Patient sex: M
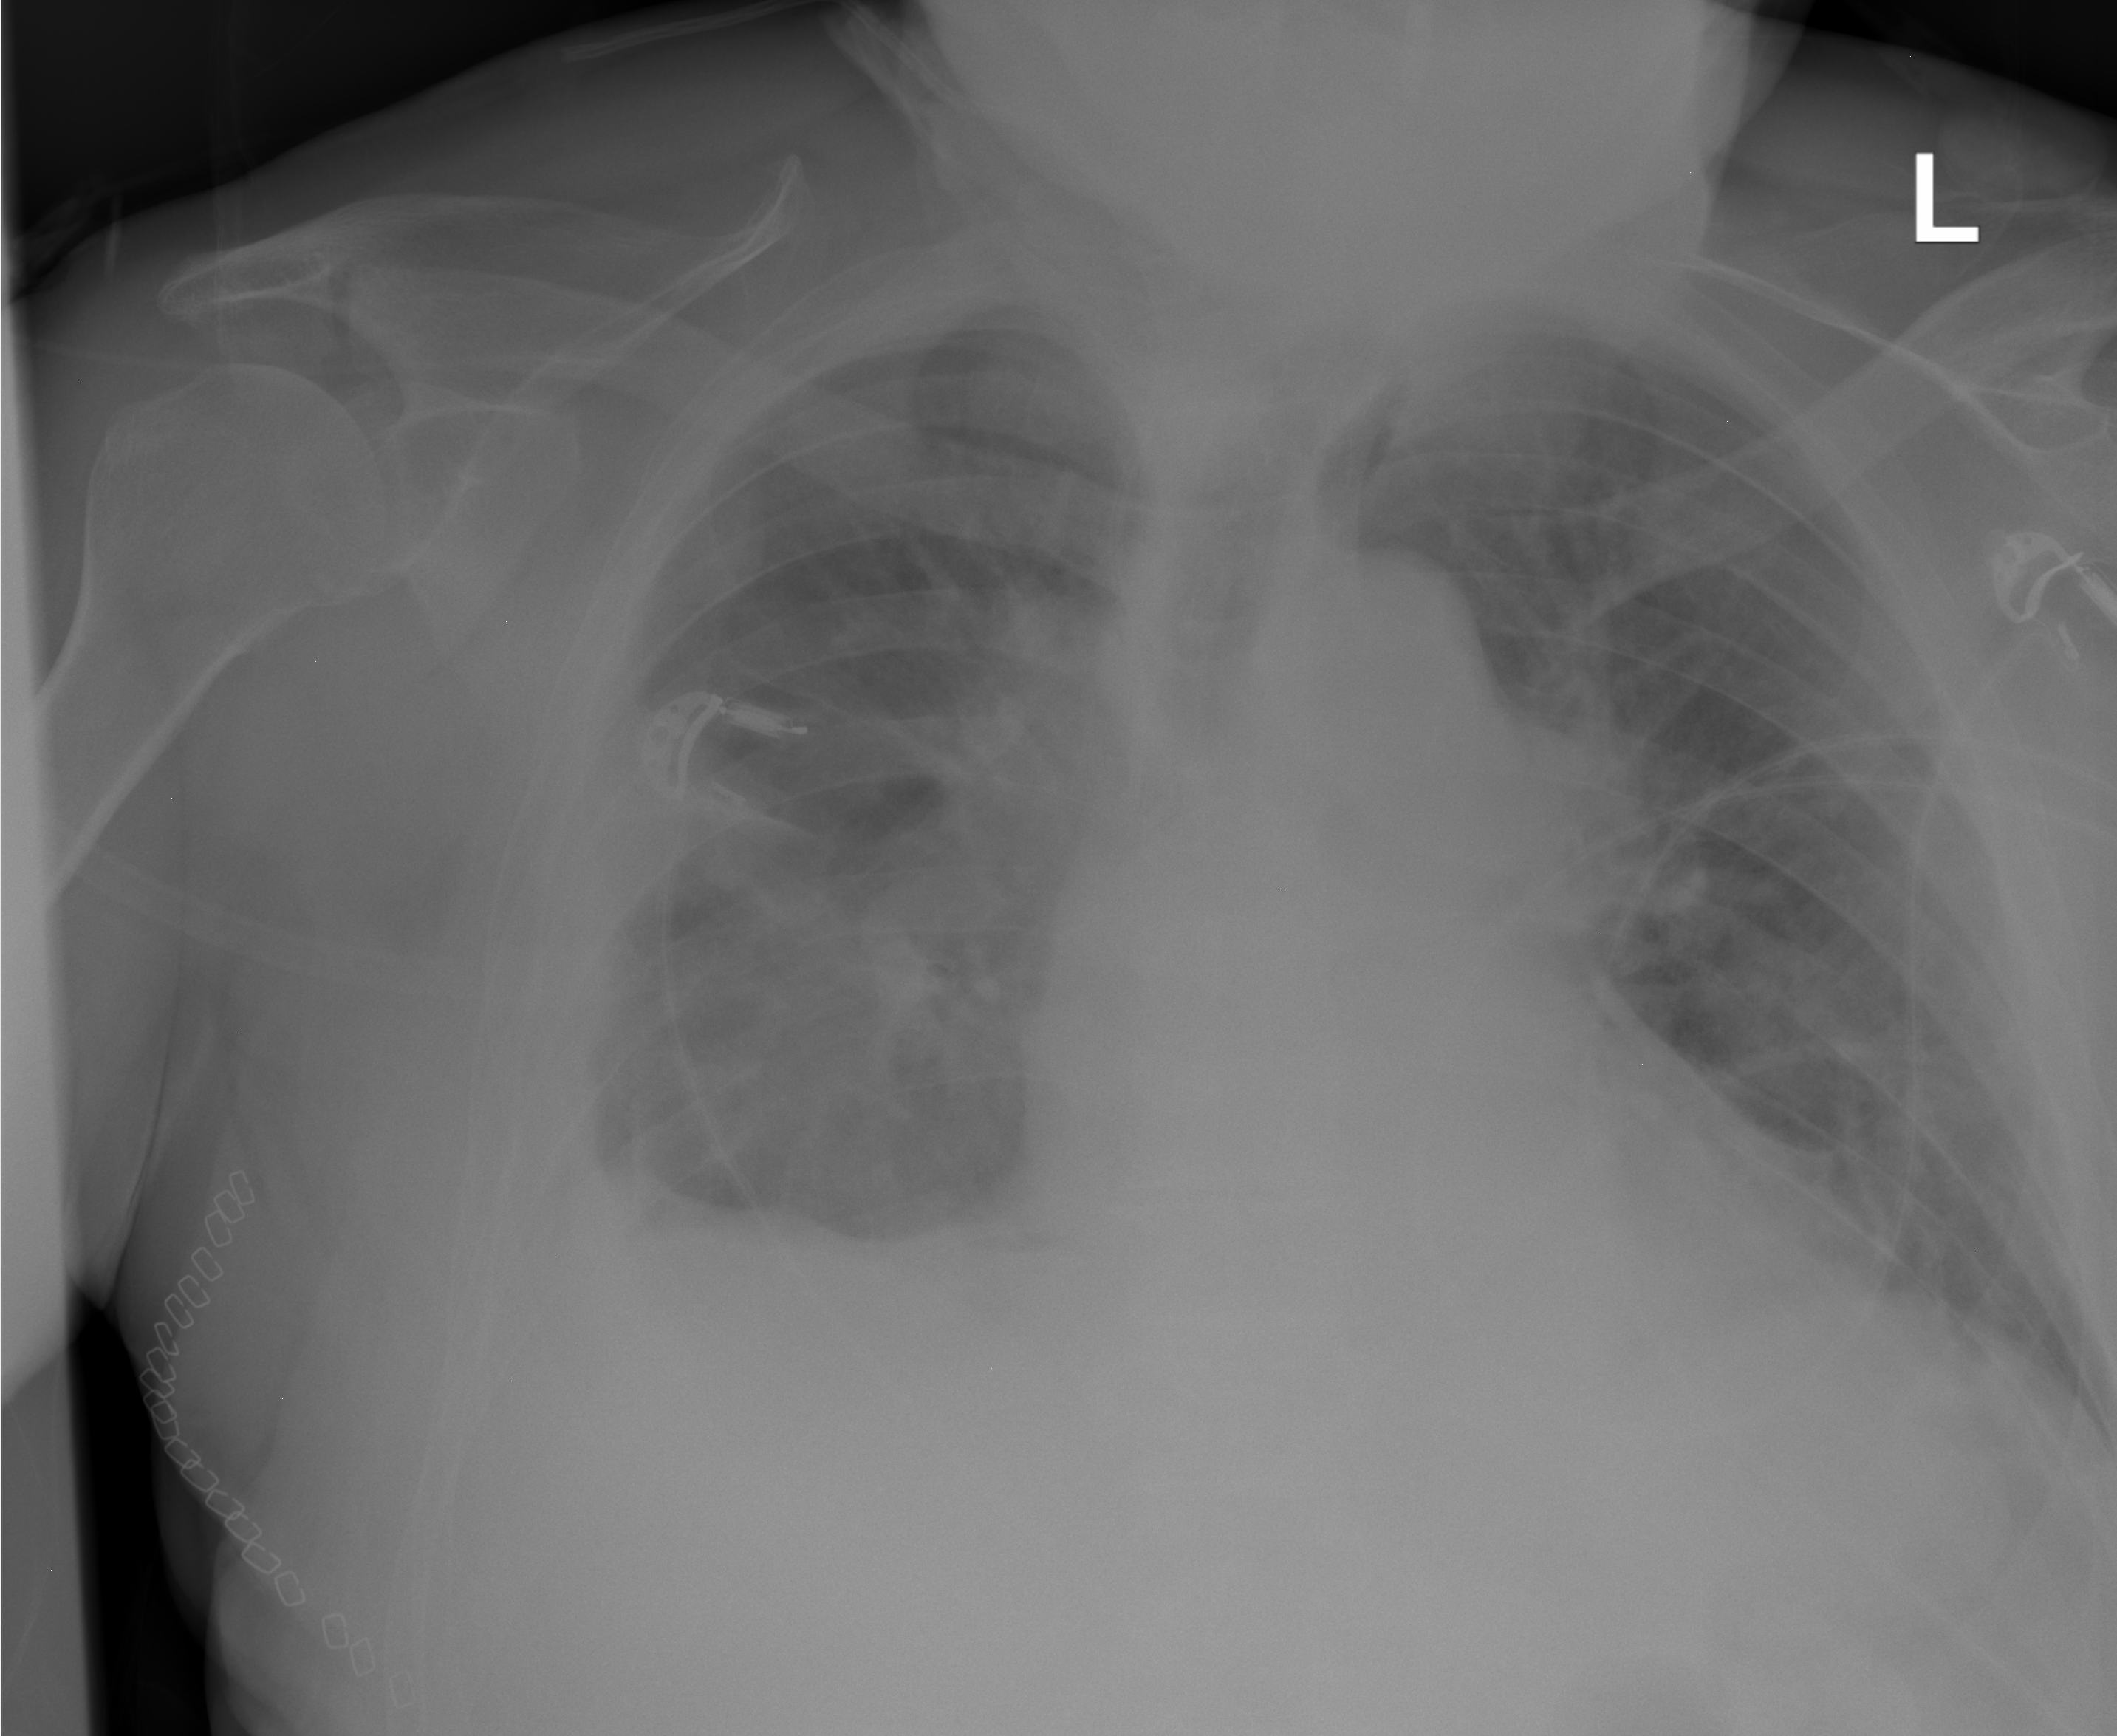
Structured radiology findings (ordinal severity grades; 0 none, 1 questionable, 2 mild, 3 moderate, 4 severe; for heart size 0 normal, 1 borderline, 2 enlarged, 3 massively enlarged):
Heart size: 1
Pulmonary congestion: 2
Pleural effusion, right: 3
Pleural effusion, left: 0
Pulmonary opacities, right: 0
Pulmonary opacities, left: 2
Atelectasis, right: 2
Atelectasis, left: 0